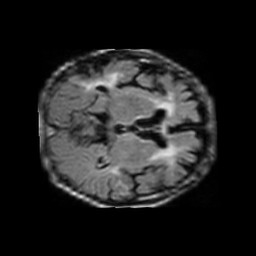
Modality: FLAIR
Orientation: axial
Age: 71
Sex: male
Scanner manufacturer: philips
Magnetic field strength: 1.5 T
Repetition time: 6 s
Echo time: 0.12 s